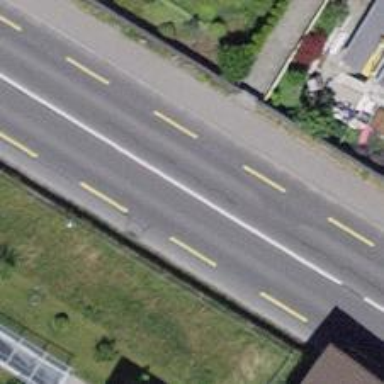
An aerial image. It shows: Primary highway with designated cycle lane.